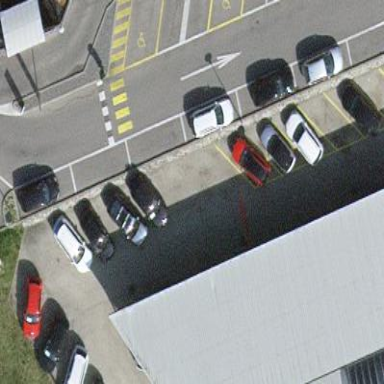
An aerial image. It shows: Street side parking area.